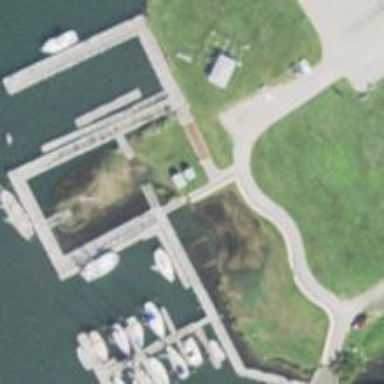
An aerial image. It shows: Man-made pier.